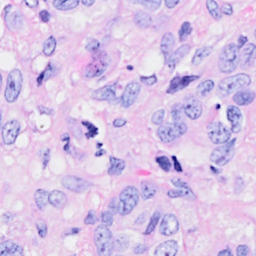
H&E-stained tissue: Breast